Interaction volume radius: 5 \u00c5
Interaction volume height: 15 \u00c5
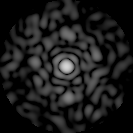
Disorder parameter: 0.8518